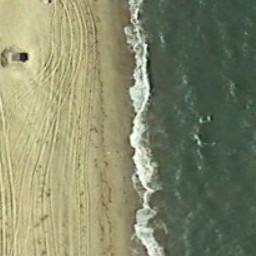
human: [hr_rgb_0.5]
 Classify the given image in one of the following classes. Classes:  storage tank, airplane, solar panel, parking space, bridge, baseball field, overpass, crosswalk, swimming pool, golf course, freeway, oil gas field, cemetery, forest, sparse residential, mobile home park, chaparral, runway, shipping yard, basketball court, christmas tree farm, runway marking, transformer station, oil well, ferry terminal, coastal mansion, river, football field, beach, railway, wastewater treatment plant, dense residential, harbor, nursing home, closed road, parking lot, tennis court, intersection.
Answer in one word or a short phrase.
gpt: beach